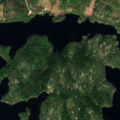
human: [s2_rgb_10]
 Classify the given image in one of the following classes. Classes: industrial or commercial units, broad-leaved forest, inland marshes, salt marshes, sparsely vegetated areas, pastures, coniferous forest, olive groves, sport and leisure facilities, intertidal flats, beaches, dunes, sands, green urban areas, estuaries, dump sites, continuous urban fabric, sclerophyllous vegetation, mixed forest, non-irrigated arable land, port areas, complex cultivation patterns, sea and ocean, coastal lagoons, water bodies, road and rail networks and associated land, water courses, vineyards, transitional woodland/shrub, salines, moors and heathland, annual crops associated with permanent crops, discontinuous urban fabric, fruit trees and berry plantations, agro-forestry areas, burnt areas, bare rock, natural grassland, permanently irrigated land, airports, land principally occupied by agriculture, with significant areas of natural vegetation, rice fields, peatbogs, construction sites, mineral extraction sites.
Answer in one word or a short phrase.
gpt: coniferous forest, transitional woodland/shrub, water bodies